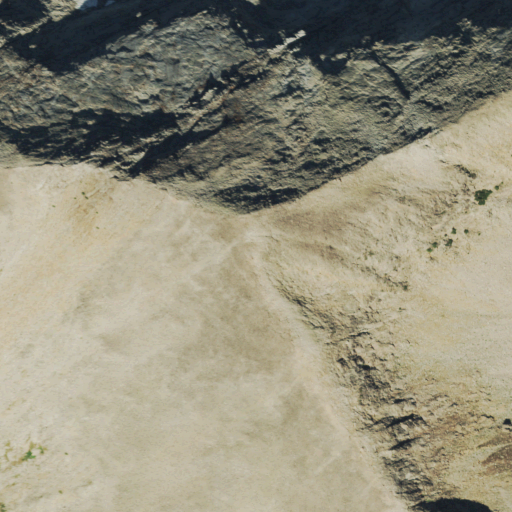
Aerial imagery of mountain in Colorado named East Beckwith Mountain containing barren land, shrub, and snow